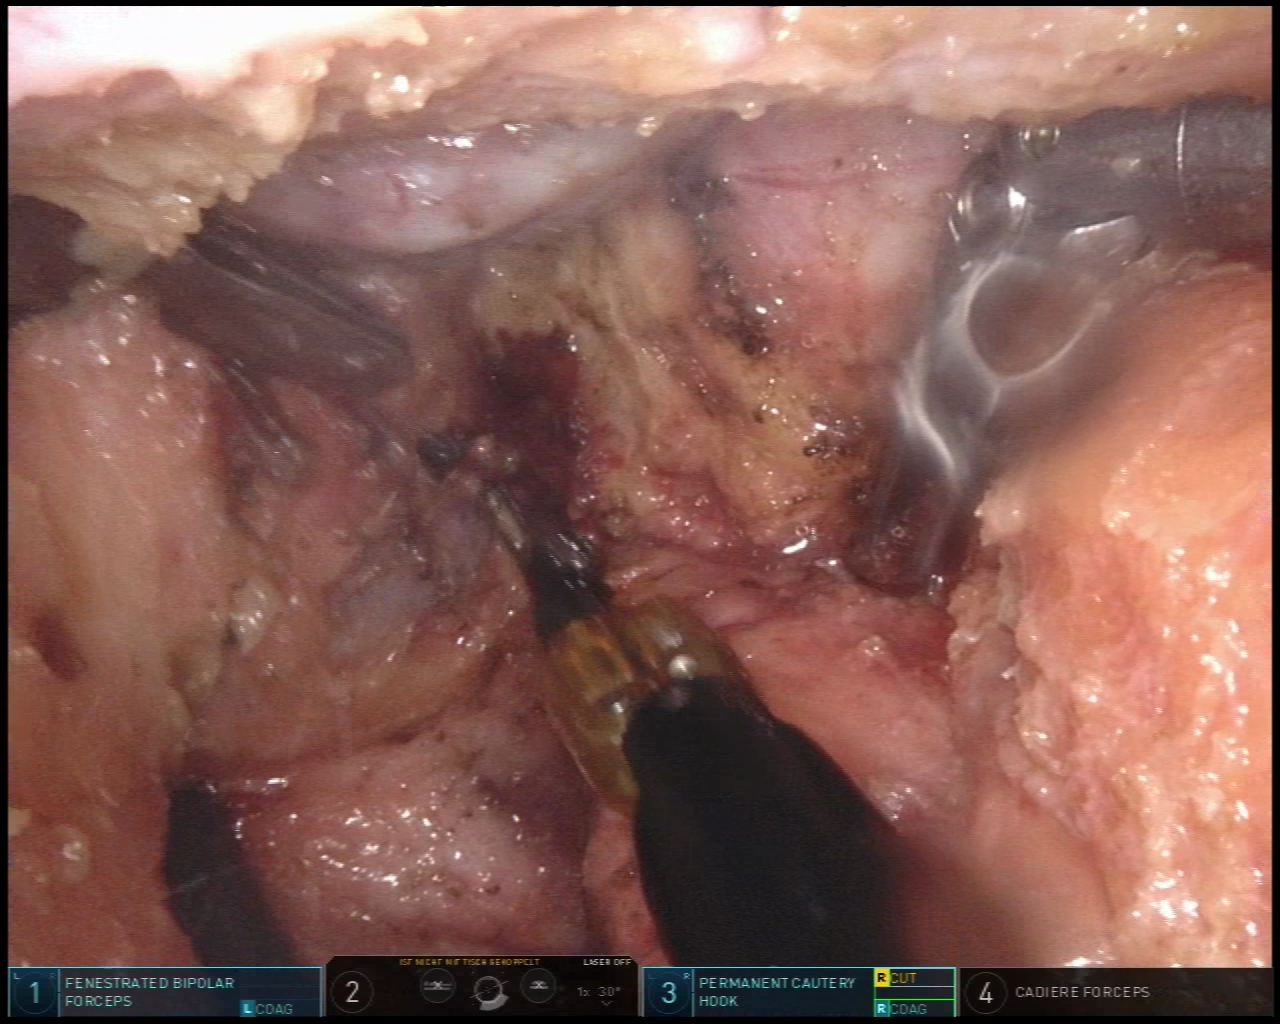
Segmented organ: vesicular_glands
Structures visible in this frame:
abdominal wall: no
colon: no
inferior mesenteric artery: no
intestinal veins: no
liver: no
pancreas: no
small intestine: no
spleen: no
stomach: no
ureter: no
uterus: no
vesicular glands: yes